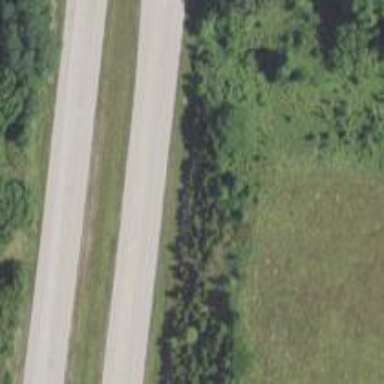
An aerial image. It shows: Asphalt trunk highway.